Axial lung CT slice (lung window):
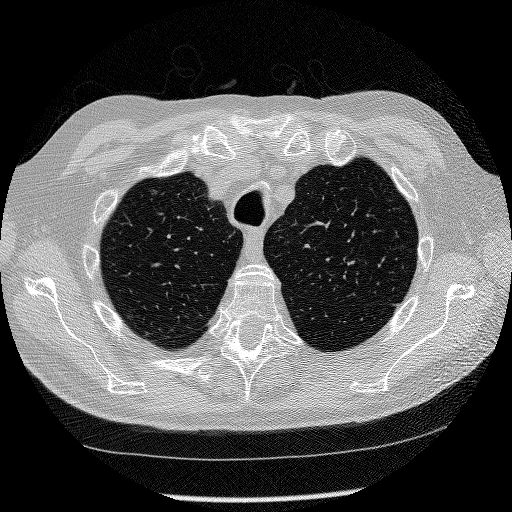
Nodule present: no